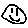
Label: smiley face